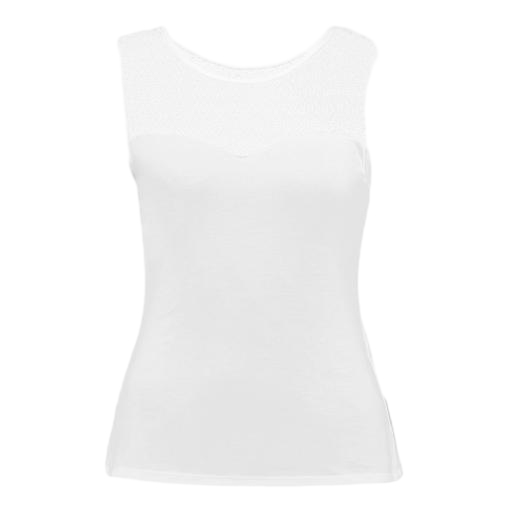
white lace muscle t-shirt, white isabel muscle t-shirt, white mesh tank, white background